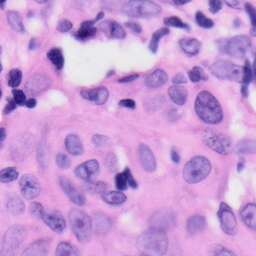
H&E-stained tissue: Skin